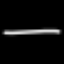
Label: line